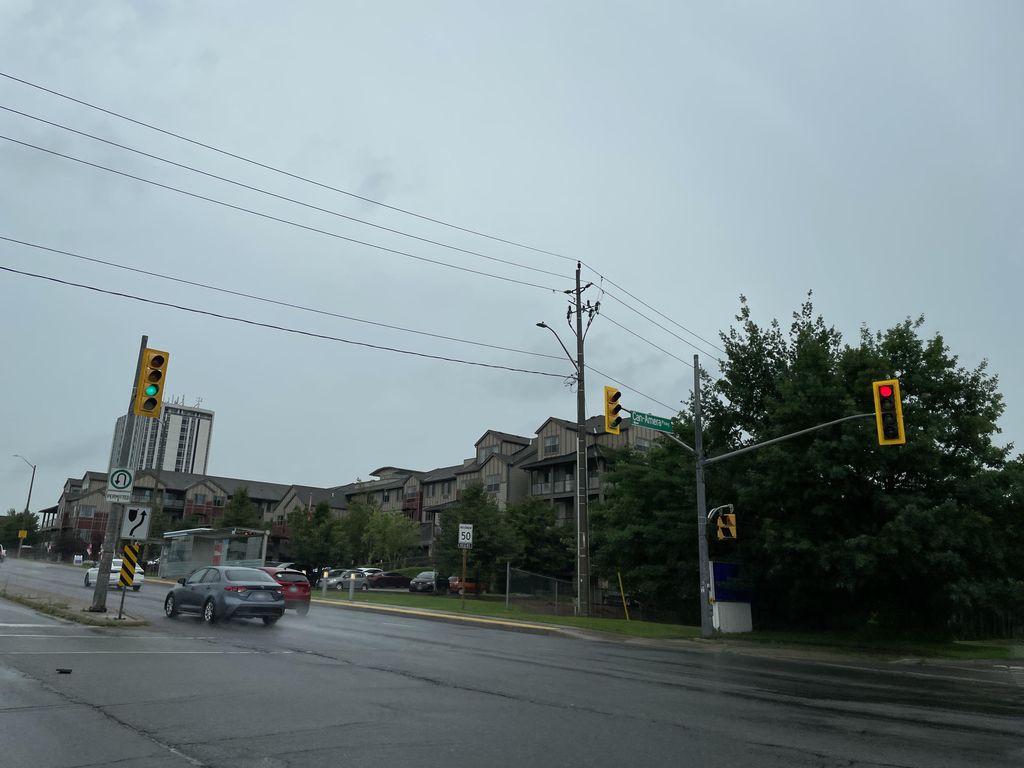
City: kitchener-waterloo